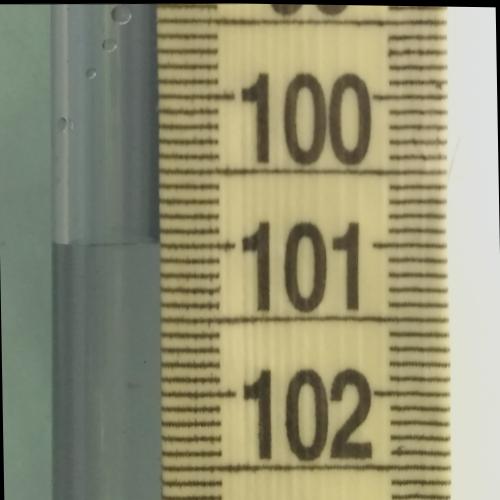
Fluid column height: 101.0 cm